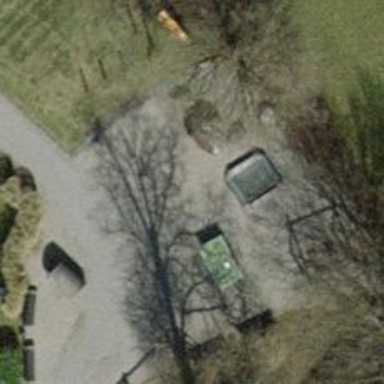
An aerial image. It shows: Playground area for leisure activities on the land.